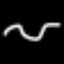
Label: squiggle